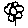
Label: flower